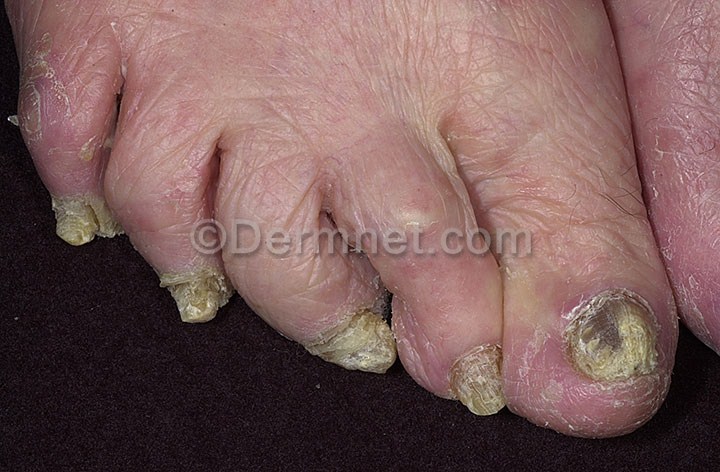
Disease: Nail Fungus and other Nail Disease